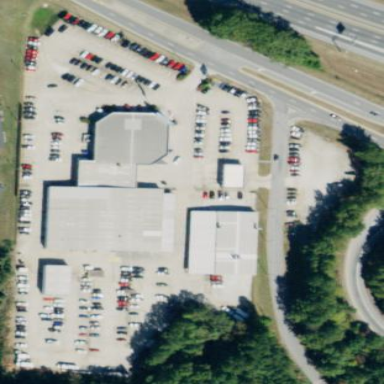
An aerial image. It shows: Commercial area with car shop.